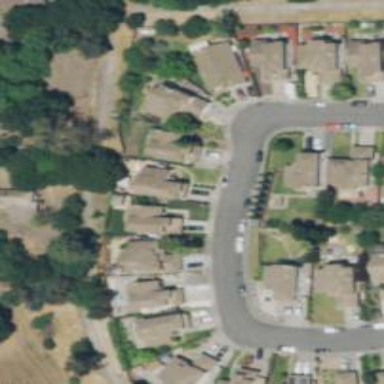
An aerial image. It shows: Residential road.